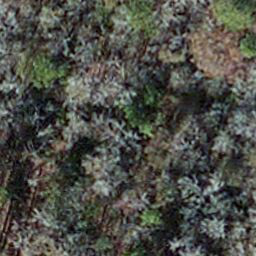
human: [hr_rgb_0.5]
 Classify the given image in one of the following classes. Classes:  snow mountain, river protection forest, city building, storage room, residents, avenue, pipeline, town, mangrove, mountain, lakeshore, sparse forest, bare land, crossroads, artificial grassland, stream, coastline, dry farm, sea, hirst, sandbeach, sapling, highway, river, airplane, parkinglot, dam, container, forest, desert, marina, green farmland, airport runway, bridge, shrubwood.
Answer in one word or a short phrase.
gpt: sapling